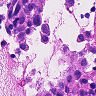
Metastatic tissue present: yes